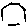
Label: hexagon